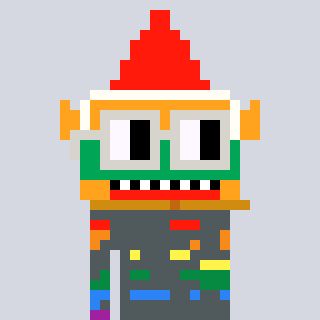
a pixel art character with square light gray glasses, a gnome-shaped head and a yellow-colored body on a cool background